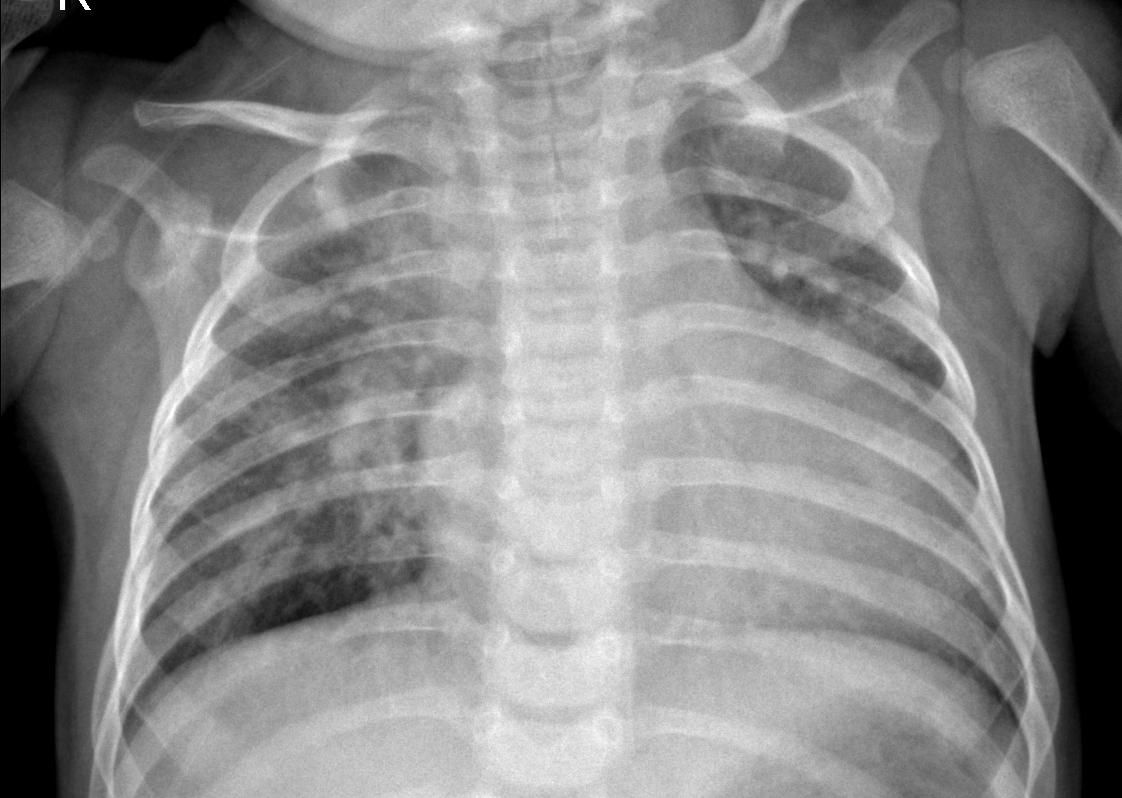
Diagnosis: PNEUMONIA